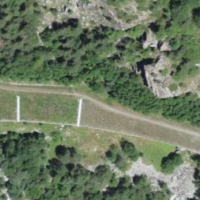
EUNIS habitat code: 23
Species observed at this site:
Achillea millefolium